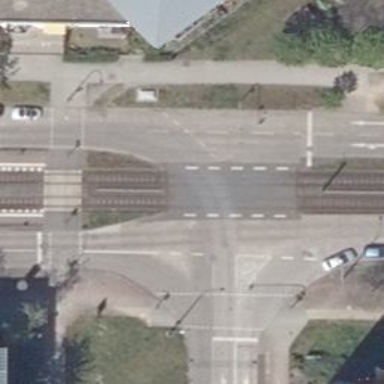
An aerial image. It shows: Road with traffic signals.